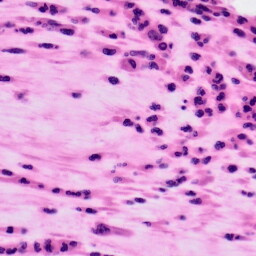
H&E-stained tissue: Colon